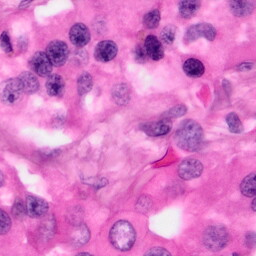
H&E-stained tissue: Pancreatic